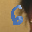
Label: 6